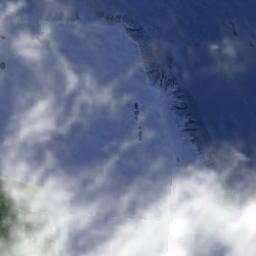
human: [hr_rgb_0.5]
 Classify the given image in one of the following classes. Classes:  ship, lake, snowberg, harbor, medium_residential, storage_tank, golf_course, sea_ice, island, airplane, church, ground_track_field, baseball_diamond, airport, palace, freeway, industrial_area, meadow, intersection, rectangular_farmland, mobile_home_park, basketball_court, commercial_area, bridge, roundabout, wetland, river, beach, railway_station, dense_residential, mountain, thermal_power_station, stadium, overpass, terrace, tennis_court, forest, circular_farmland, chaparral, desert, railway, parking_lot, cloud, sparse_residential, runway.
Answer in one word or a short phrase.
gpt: cloud